Question: I'm trying to create a layout where the header is fixed and the middle header div is aligned with the content div.
I got two issues:
1. There is a small offset that I can't fix.
2. The border-top of content-wrapper is not visible, why?
Fiddle: <URL>

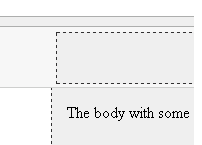
Answer: The offset is due to you setting a 'padding: 5px' on a 'width: 100%'.
The reason you can't see the border-top is because of the 'border-bottom' on the '#header', which gives it an extra '1px' of height, for a total of '61px'. I would decrease the 'height' to '59px', thereby yielding a total height of '60px'.
Edit: Here's an <URL>